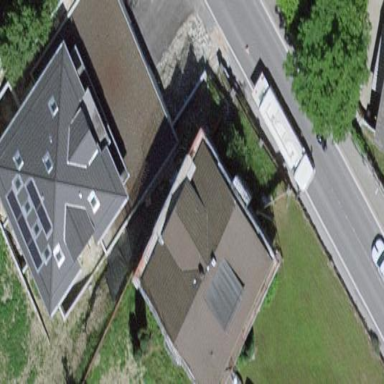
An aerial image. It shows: Gabled building with tile roof oriented along its length.